Question: I'm trying to implement a multichannel integral image algorithm, but it's too slow(8 seconds for 200 images(640x480), on Core 2 Quad). I expect it to reach 1 second for 200 images.
This is the profiling result(over 200 images, n_bins=8):

How can I optimize '*ps = *psu + s'?
<URL>
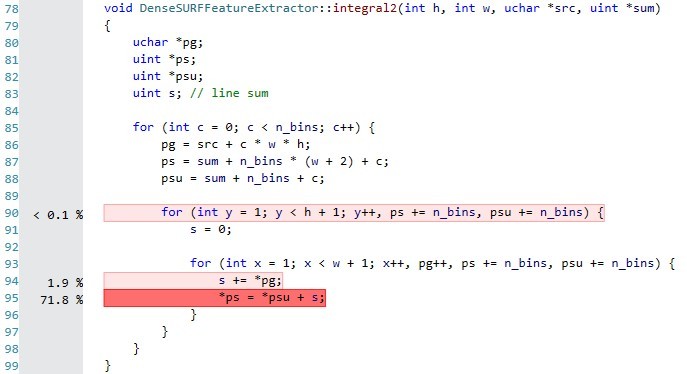
Answer: Start to check compiler settings, is it set to maximum performance?
Than, depending from architecture, calculation of integral image have several bottleneck.
1. Computations itself, some low cost CPU can't perform integer math with good performance. No solution.
2. Data flow is not optimal. The solution is to provide optimal data flows ( number of sequential read and write streams). For example you can process 2 rows simultaneously.
3. Data dependency of algorithm. On modern CPU it can be biggest problem. The solution is to change processing algorithm. For example calculate odd/even pixels without dependency (more calculations , less dependency).
4. Processing can be done using GPU.